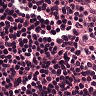
Metastatic tissue present: no